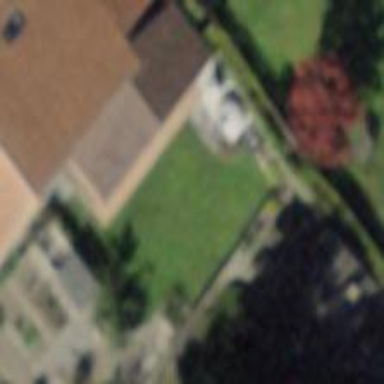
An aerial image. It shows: Garage.